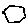
Label: hexagon